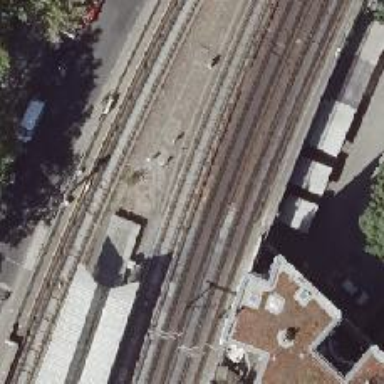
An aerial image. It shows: Viaduct bridge carrying electrified rail line with contact line. The rail line is ballastless.